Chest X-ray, PA view. Patient: 55 years old, sex M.
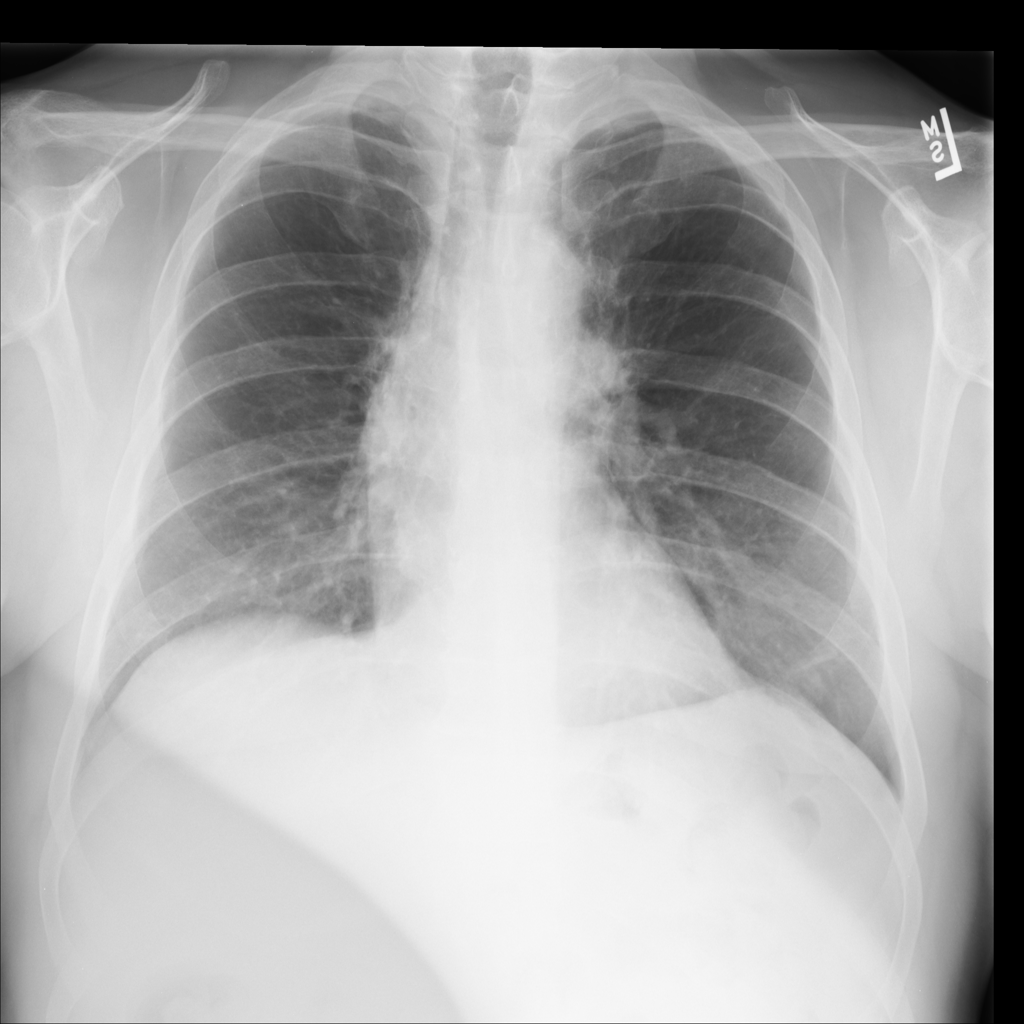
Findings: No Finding